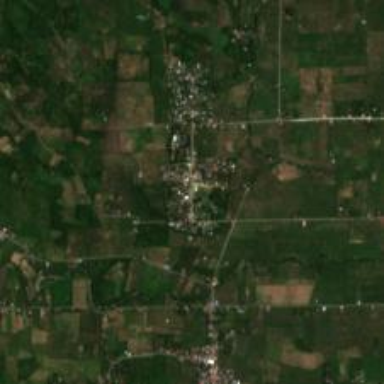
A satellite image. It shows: Village area.